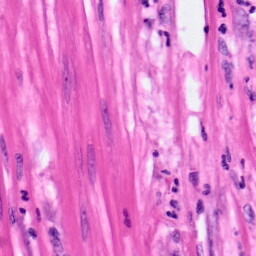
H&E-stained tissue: Pancreatic